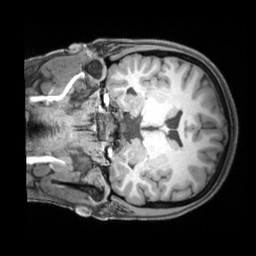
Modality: T1w
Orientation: coronal
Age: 27
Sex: female
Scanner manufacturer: siemens
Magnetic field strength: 3 T
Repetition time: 1.97 s
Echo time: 0.00206 s